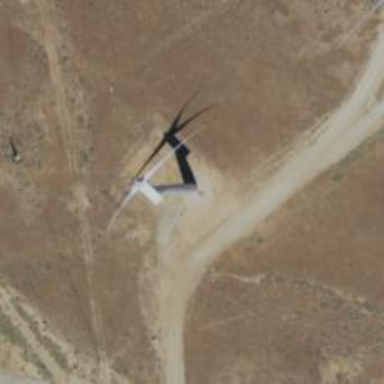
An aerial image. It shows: Wind generator with horizontal axis. The generator is wind turbine.